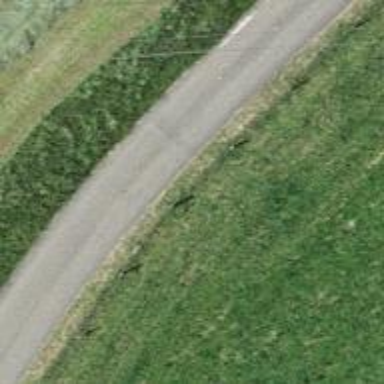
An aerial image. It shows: Unclassified road with paved surface.